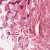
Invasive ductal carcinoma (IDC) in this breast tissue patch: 0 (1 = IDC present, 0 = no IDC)